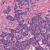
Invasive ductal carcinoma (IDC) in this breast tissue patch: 1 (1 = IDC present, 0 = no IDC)